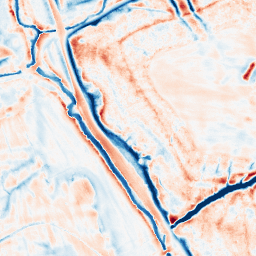
Category: edge_preserving
Decomposition family: bilateral
Decomposition parameters: d: 21
sigma_color: 25
sigma_space: 150
Upsampling method: bicubic
Upsampling parameters: scale: 8
Upsampling scale: 8